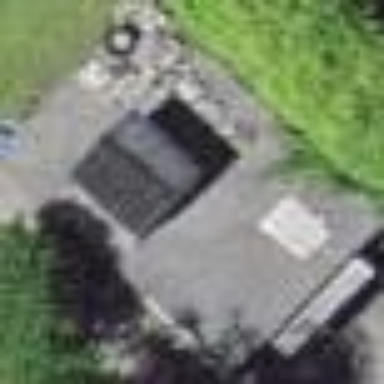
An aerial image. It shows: Garage building.